Interaction volume radius: 5 \u00c5
Interaction volume height: 15 \u00c5
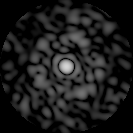
Disorder parameter: 0.8412